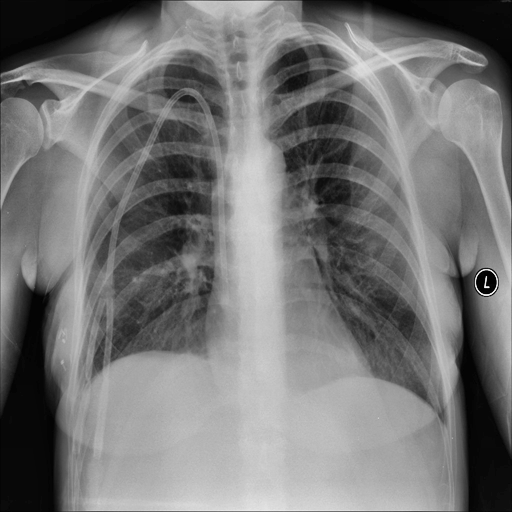
Finding: NORMAL